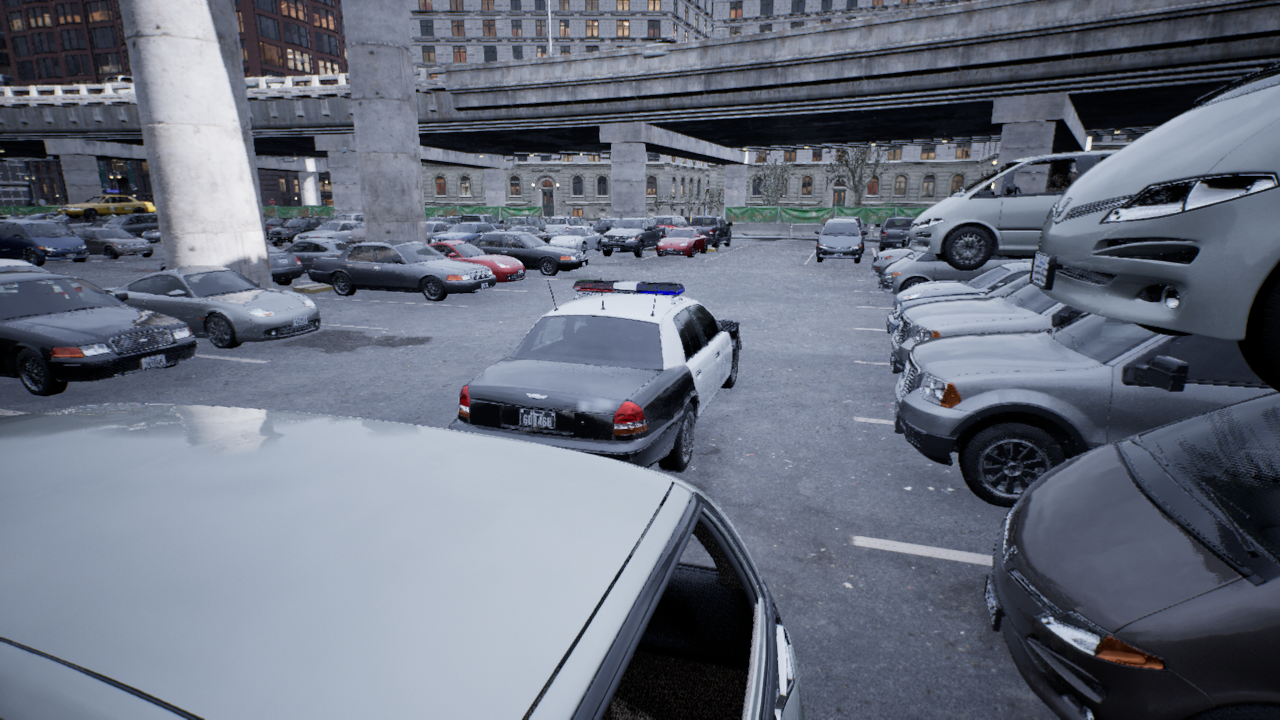
Venue: arterial
Lighting: overcast
Vehicle rig: sedan